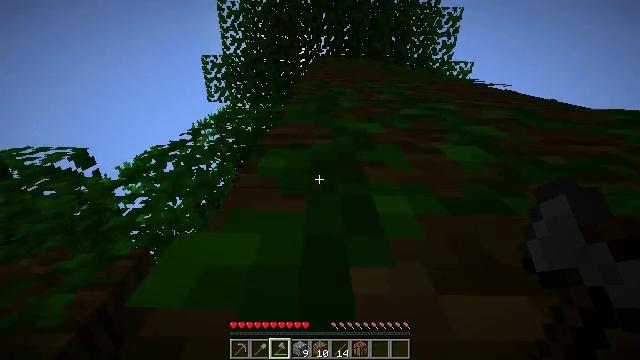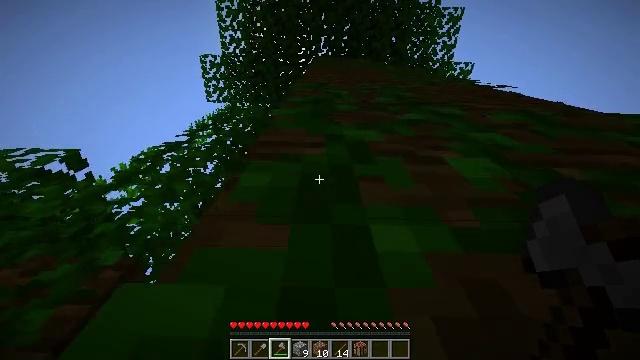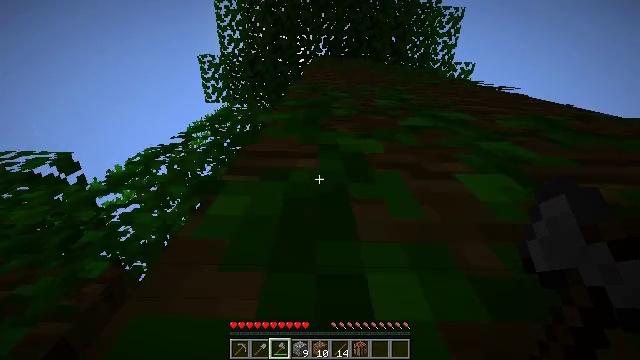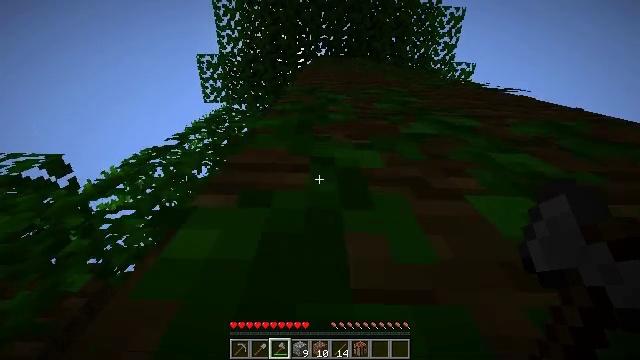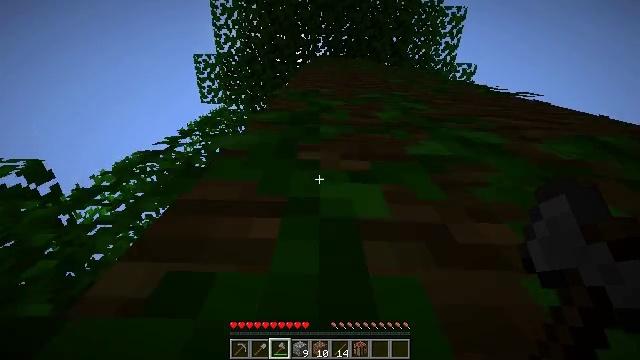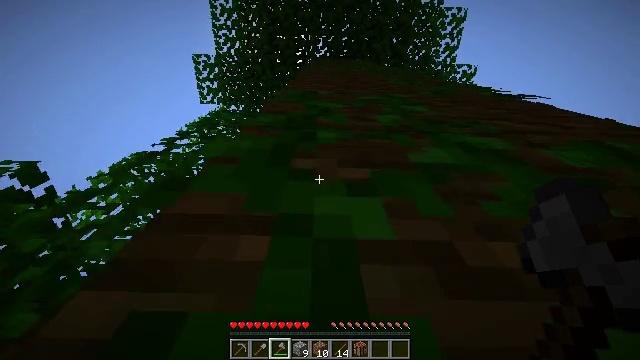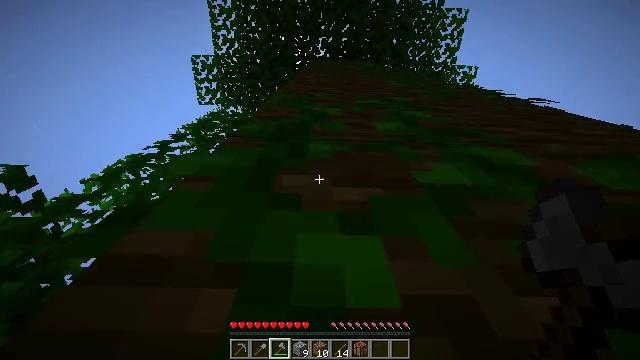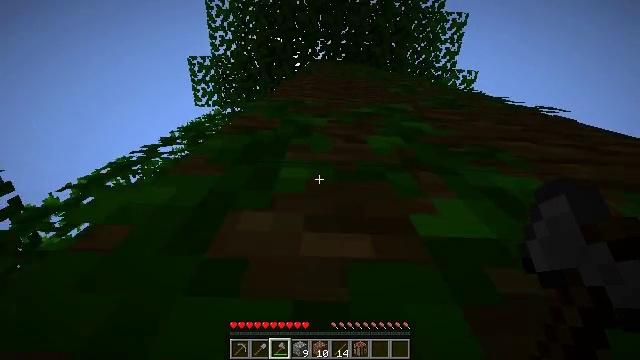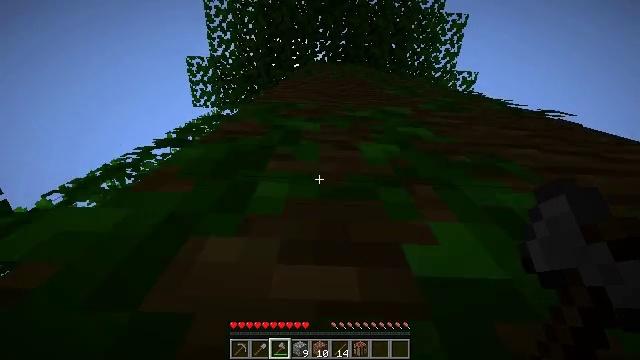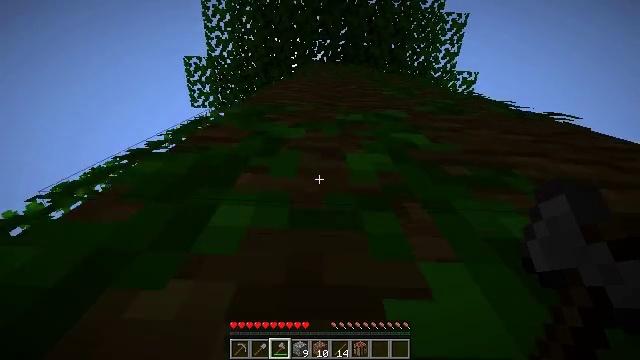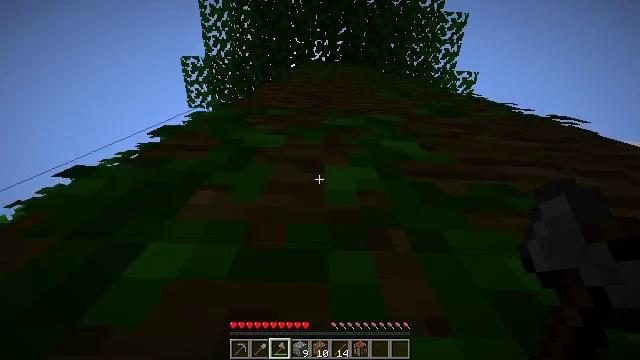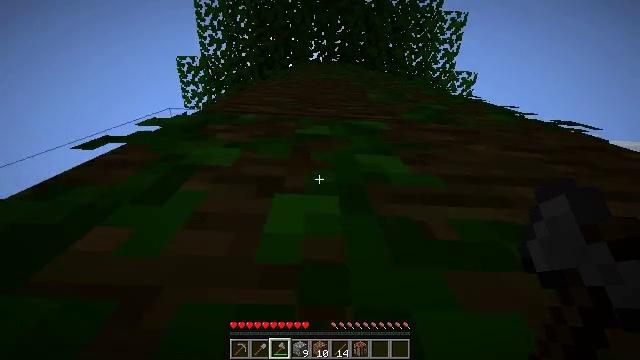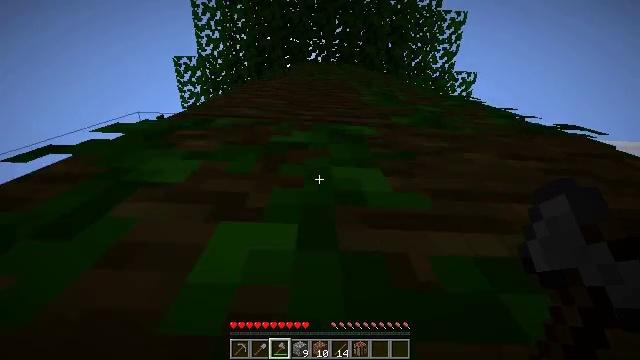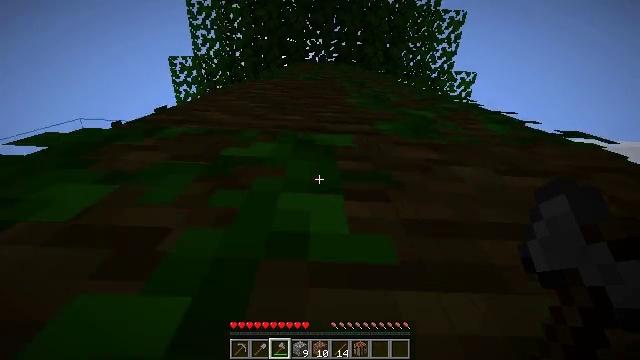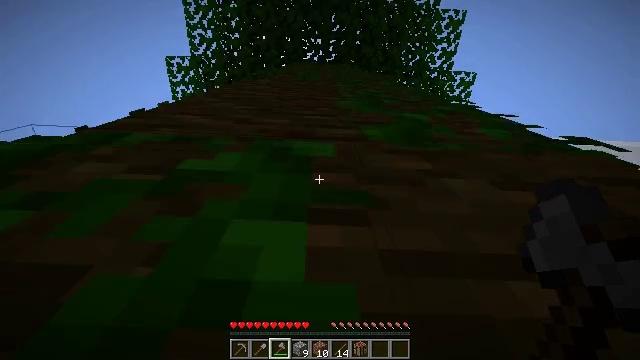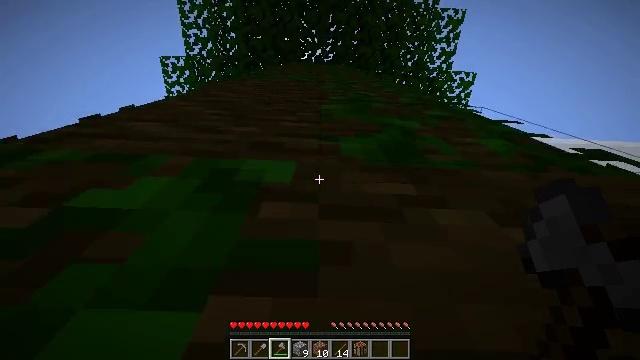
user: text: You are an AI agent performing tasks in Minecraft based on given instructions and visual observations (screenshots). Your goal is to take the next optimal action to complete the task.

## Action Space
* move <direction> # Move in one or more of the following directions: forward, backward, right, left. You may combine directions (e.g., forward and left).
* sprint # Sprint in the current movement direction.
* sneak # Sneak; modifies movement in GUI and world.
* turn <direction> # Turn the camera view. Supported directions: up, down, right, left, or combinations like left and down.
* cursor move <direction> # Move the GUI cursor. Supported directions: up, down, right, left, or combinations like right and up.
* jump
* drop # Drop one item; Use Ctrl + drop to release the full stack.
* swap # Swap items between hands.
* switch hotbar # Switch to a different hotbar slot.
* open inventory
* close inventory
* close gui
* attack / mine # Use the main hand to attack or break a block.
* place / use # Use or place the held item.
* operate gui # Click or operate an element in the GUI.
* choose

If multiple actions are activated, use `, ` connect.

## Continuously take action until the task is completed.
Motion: motion action
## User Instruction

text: Collect vines by mining them.
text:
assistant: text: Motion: move forward
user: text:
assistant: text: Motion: move forward
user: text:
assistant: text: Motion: move forward
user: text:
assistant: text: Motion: move forward
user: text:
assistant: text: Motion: move forward
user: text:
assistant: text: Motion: move forward and move right
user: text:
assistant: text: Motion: move forward and move right
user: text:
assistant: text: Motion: move forward and move right
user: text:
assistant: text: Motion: move forward and move right
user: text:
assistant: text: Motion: move forward and move right
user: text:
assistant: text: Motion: move forward and move right
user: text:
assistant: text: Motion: move forward and move right
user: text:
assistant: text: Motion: move forward
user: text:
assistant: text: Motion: move forward
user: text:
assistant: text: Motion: move forward
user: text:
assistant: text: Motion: move forward
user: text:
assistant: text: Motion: move forward
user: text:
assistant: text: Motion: move forward
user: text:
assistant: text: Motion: move forward
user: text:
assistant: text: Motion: move forward
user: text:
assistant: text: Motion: move forward
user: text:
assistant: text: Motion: move forward
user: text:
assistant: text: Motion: move forward
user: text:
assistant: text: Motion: move forward
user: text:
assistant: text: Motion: move forward
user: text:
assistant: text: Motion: move forward
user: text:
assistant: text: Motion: move forward
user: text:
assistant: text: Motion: move forward
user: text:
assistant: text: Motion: move forward
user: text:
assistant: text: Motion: move forward